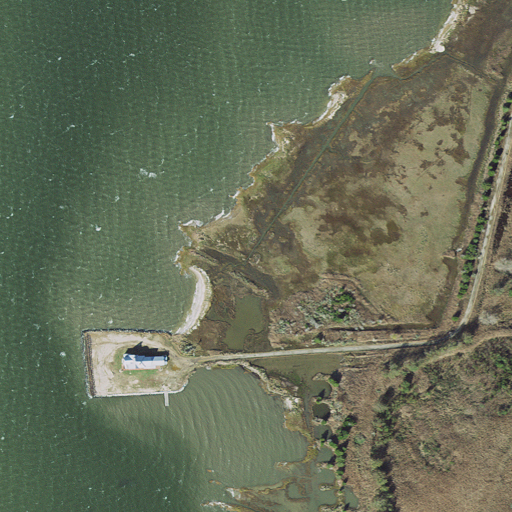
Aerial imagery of cape in Maryland named Hammock Point containing herbaceous wetlands, open water, and woody wetlands